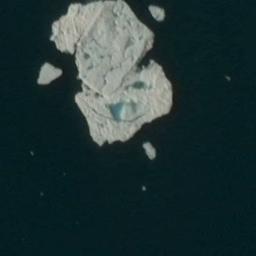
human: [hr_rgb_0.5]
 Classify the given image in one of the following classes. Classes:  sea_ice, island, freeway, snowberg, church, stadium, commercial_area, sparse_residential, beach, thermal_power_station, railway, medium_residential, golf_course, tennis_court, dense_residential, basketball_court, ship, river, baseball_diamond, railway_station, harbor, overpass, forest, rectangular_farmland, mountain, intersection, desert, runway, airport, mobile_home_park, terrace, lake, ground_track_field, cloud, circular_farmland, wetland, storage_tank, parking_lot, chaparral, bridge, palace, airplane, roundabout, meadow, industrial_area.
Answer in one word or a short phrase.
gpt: sea_ice